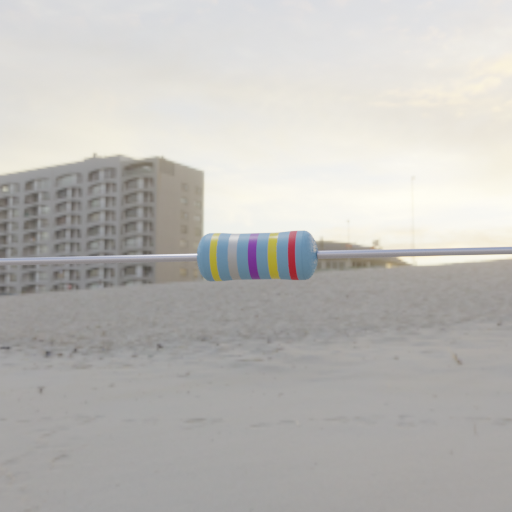
Resistor colour bands (in order): yellow, silver, violet, yellow, red